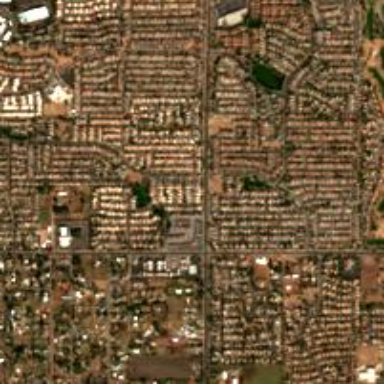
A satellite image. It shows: Single-family residential area.